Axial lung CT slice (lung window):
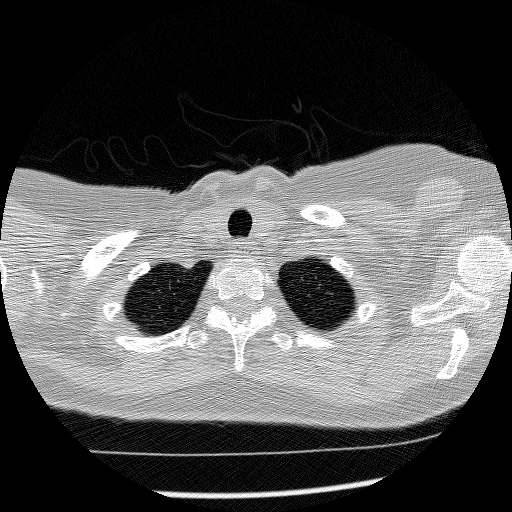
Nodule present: no